Question: I got that Memory Exceed error in my Vue typescript Code
'''
public async created() {
if (this.item) {
await this.loadAppointments();
}
}
private async loadAppointments(_items?: Appointments) {
const _item: AppointmentsDetails = await LicenseSubscriptionAPI.getInstance().getAppointments();
// console.log(_item.app)
this.item =_item.app;
}
'''

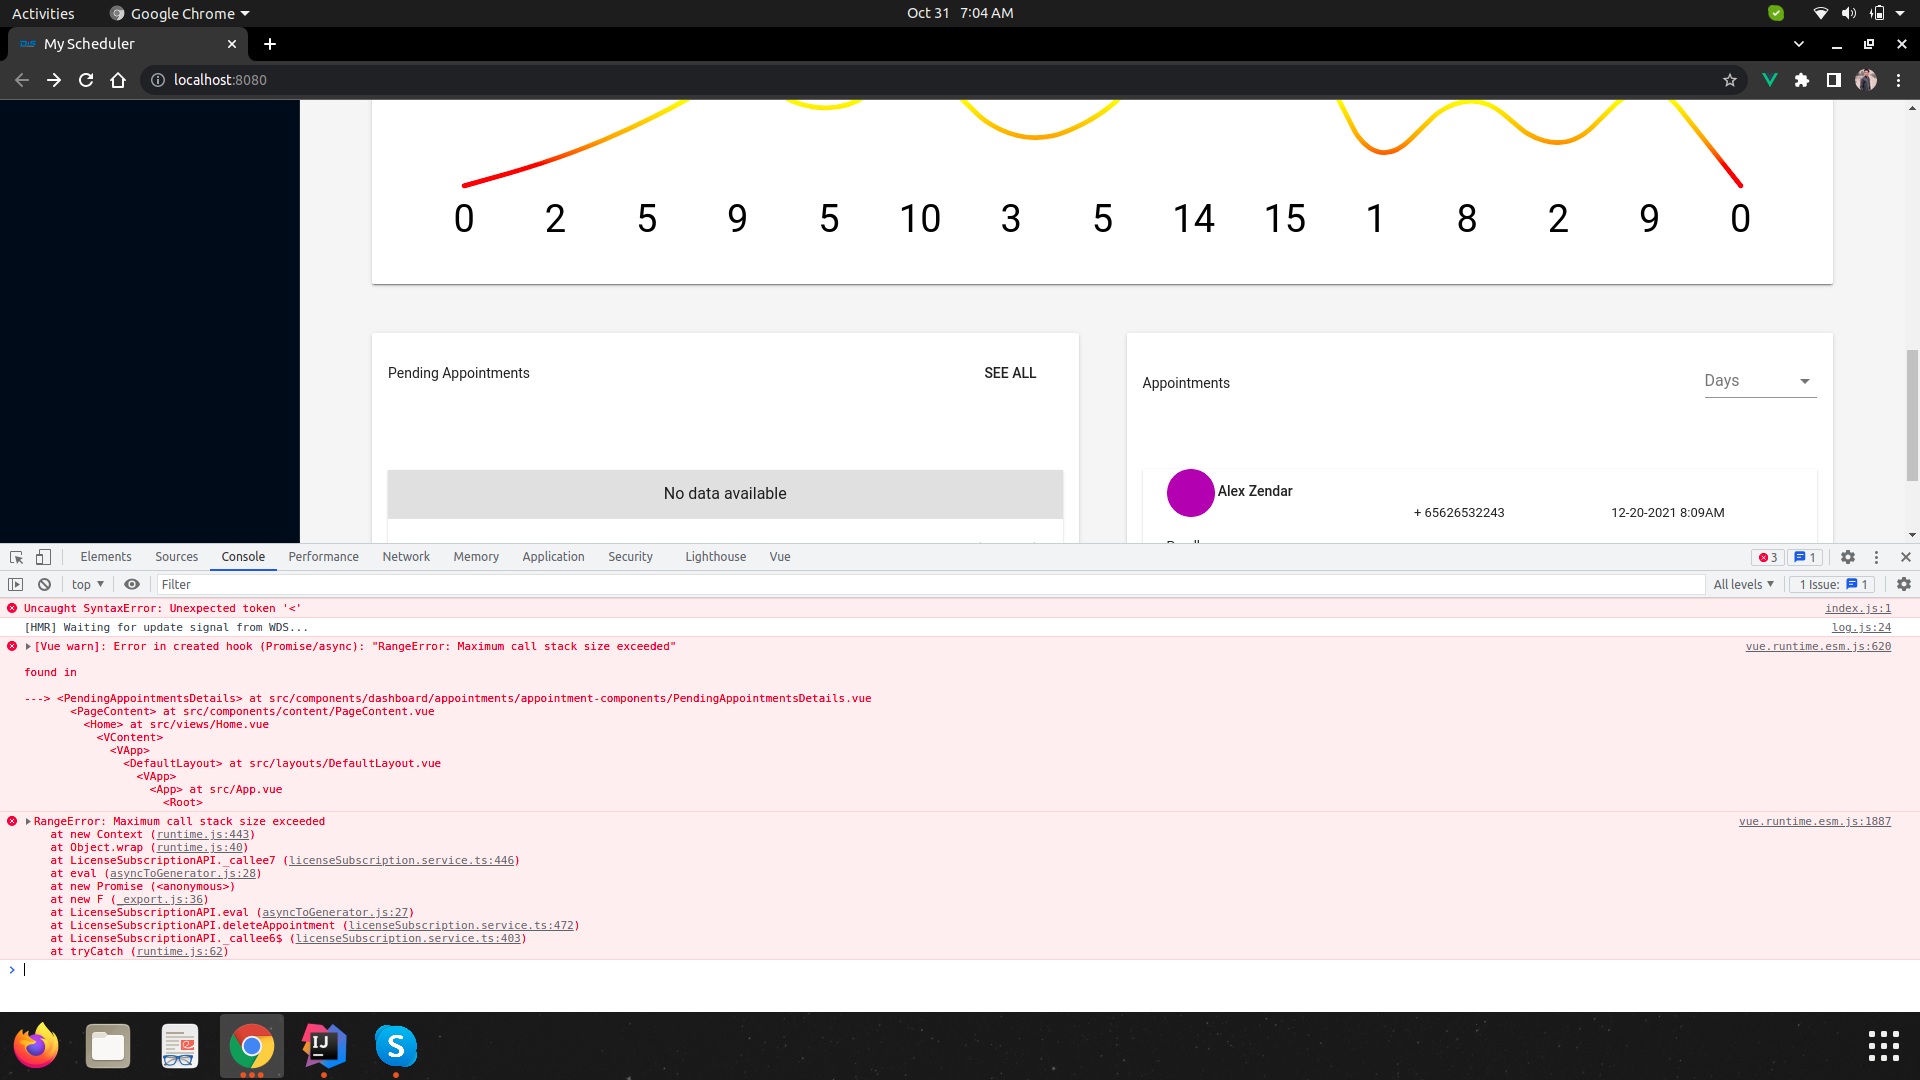
Answer: Remove the Updated and Remove the async await call from Created Hook where we call the 'LoadAppointments()' function
'''
public created() {
this.loadAppointments();
}
'''